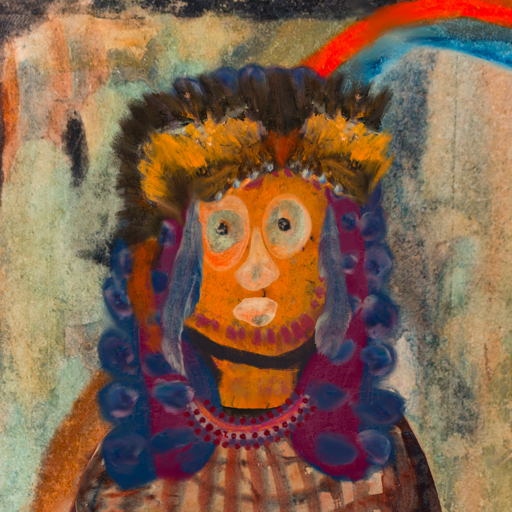
Background: Childish, Head And Neck Front: Doll, Face Front: Childish, Bust: Orphan, Hair Front: Hill_Girl, Head Accessory: Gypsy_Queen, Second Necklace: Blank, Necklace: Roy_Bahadur, Baby: Blank